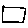
Label: square